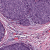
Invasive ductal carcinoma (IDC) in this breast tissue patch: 0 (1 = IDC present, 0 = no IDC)